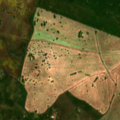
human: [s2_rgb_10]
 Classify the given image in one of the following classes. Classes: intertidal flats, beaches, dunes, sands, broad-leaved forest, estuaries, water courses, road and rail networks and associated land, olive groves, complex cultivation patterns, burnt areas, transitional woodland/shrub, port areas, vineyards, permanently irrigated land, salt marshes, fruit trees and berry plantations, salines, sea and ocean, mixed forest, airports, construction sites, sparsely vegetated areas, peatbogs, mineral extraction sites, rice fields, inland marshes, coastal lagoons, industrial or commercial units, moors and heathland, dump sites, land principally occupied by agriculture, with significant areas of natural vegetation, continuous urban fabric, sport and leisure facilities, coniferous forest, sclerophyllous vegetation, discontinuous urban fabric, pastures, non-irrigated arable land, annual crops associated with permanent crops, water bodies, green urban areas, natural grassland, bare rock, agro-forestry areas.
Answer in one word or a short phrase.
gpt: continuous urban fabric